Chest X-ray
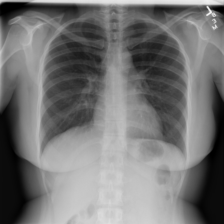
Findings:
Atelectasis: negative
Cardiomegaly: negative
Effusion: negative
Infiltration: negative
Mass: negative
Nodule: negative
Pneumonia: negative
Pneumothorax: negative
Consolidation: negative
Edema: negative
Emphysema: negative
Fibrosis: negative
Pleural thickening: negative
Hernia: negative